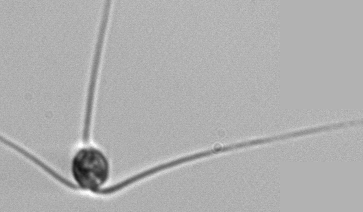
Label: Chaetoceros_danicus